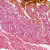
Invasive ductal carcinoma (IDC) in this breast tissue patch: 0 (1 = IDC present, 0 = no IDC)